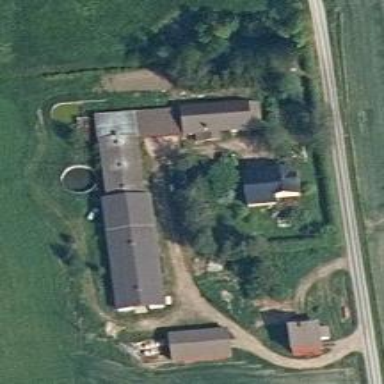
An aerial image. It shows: Farmyard area.